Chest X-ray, PA view. Patient: 45 years old, sex F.
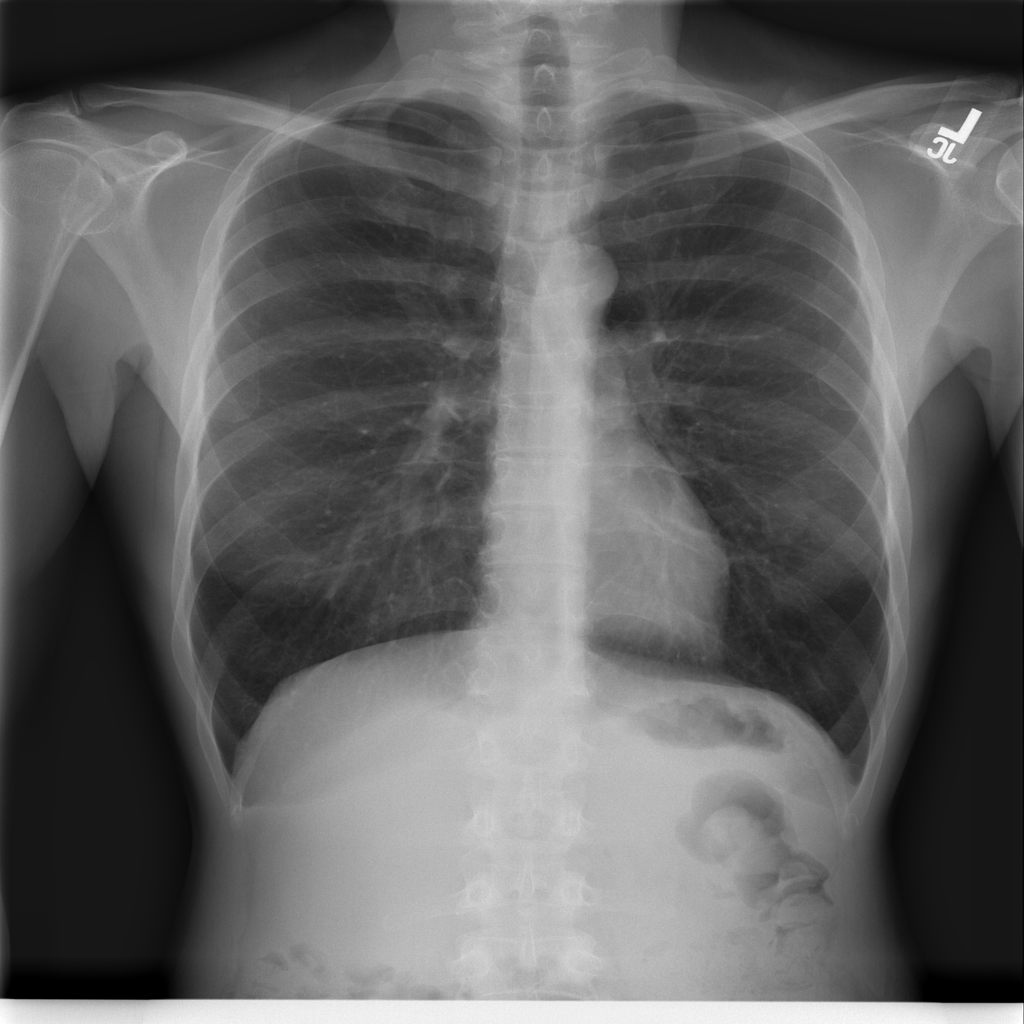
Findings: No Finding